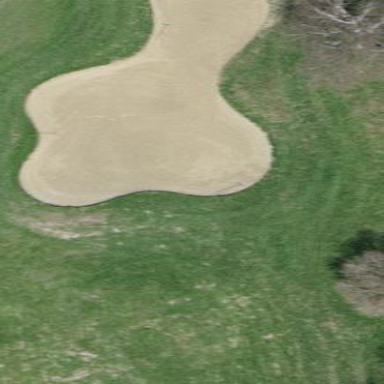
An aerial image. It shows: Sand bunker on golf course.